Question: Why i not able to target lower versions of android while creating virtual devices.
I have installed the SDK of every version of android.

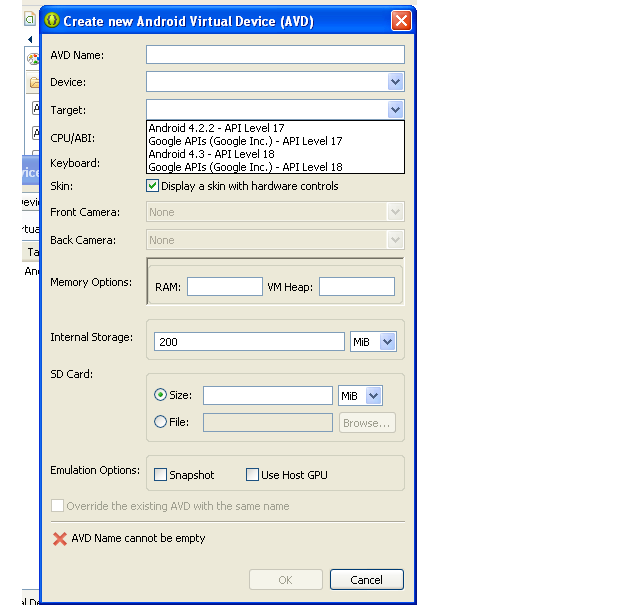
Answer: Try close both SDK manager and AVD and re open. Also try close eclipse.